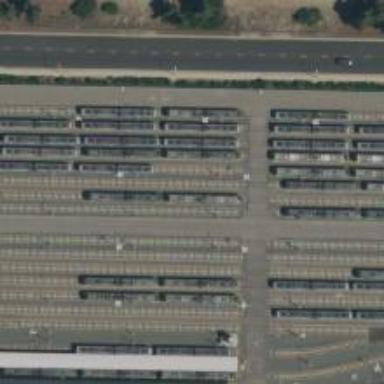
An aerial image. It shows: Light rail yard with electrified contact lines.